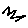
Label: zigzag